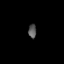
Tissue: prostate
Cell type: T cells
Senescence score: 0.2972
Nuclear area (px): 109
Mean DAPI intensity: 86.67